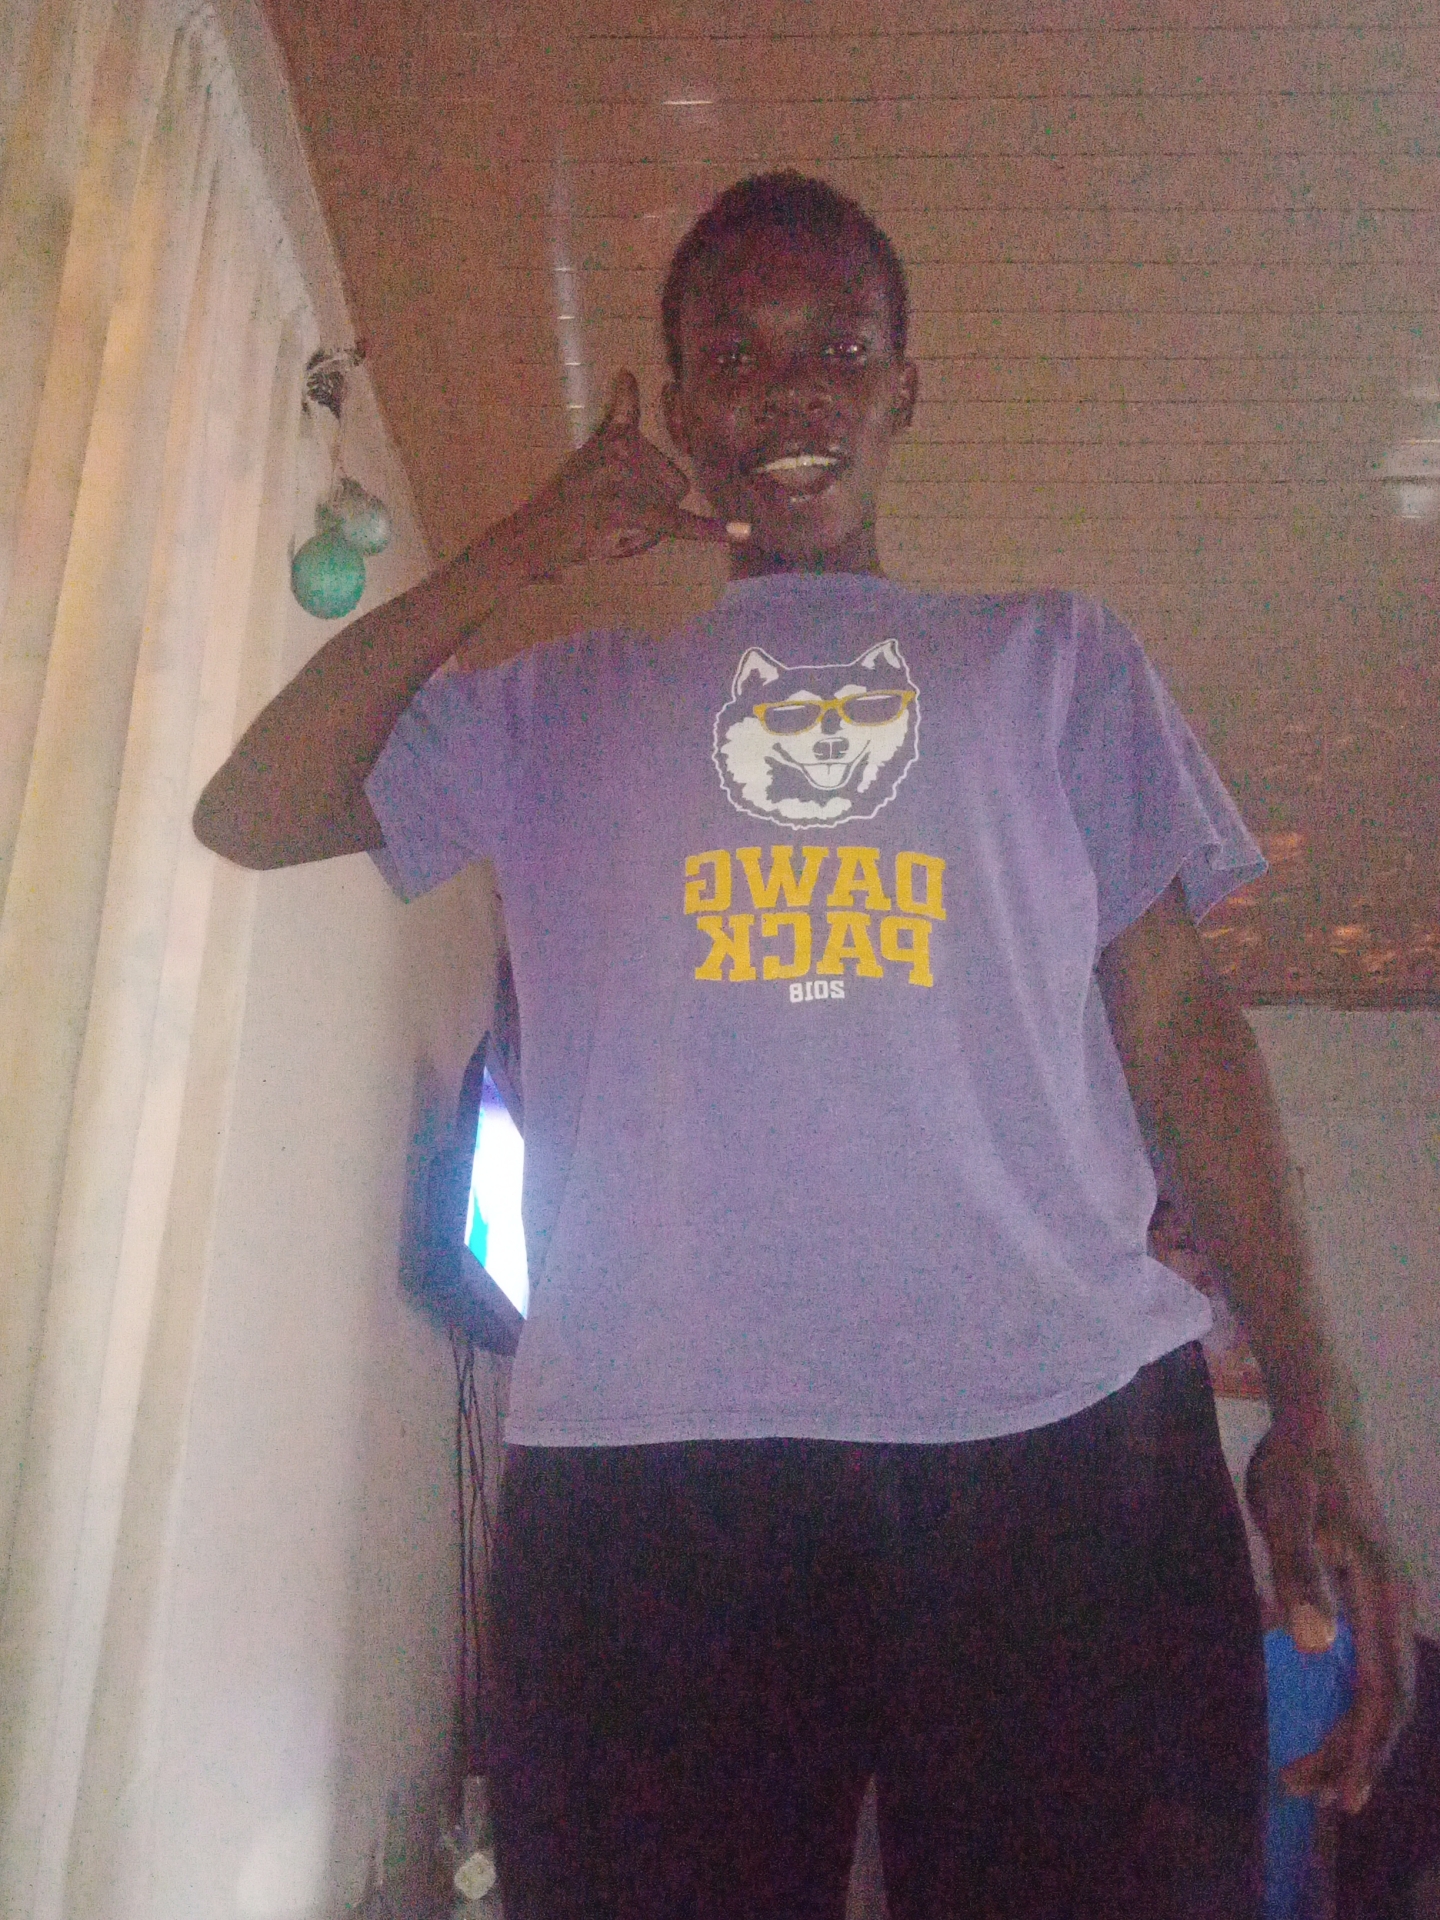
Label: noise